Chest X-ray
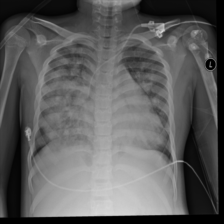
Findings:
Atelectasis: negative
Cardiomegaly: negative
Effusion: negative
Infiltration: positive
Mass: negative
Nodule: negative
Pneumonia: negative
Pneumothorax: negative
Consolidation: negative
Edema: negative
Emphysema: negative
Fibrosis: negative
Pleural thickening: negative
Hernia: negative